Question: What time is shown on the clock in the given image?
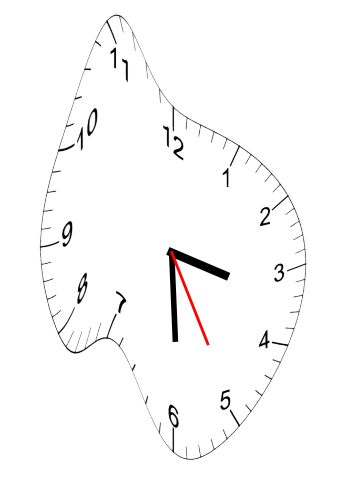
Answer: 03:29:25